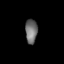
Tissue: lung
Cell type: Fibroblasts
Senescence score: 0.5414
Nuclear area (px): 284
Mean DAPI intensity: 111.729